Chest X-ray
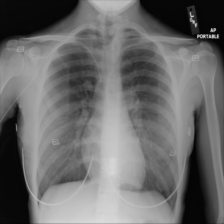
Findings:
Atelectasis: negative
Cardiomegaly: negative
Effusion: negative
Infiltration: negative
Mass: negative
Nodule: negative
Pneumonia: negative
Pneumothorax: negative
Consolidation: negative
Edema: negative
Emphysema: negative
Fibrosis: negative
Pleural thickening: negative
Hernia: negative